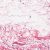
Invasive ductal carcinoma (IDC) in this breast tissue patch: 0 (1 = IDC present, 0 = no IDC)